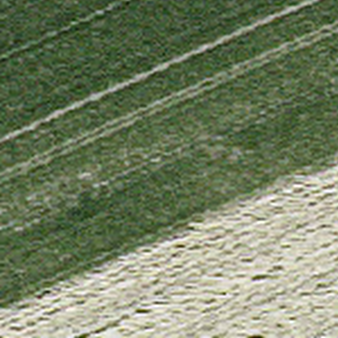
Label: other